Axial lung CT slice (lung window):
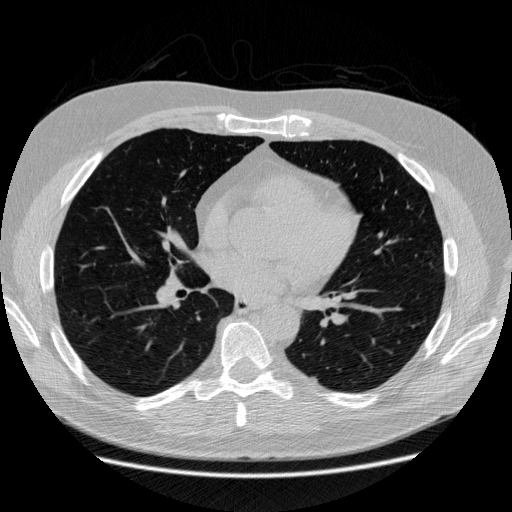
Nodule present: no